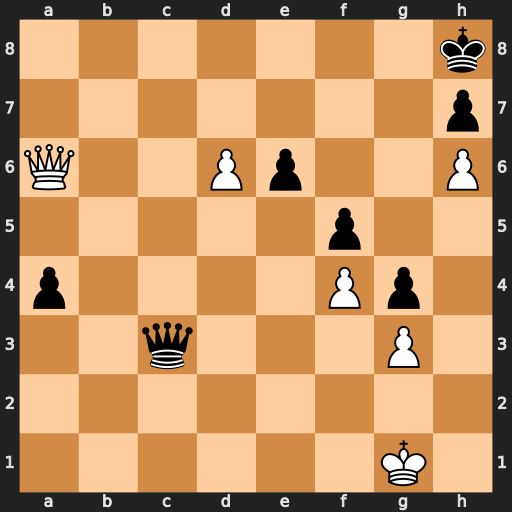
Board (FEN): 7k/7p/Q2Pp2P/5p2/p4Pp1/2q3P1/8/6K1
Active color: w
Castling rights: -
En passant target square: -
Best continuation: Qa8+ Qc8 Qxc8#